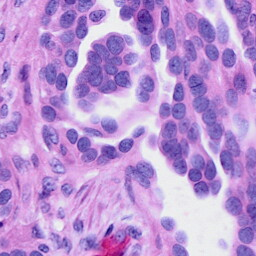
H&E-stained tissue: Ovarian